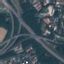
Land use / land cover: Highway